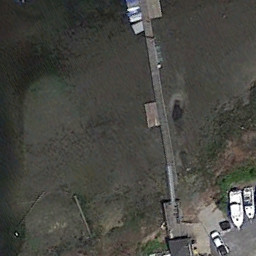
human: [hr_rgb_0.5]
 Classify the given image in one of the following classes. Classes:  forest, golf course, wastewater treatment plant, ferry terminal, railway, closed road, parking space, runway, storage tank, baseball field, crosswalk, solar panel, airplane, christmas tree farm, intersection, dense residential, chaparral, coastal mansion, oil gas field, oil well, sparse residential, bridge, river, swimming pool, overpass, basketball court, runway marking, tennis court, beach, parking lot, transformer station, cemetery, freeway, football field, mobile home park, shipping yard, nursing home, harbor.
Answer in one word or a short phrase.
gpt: ferry terminal